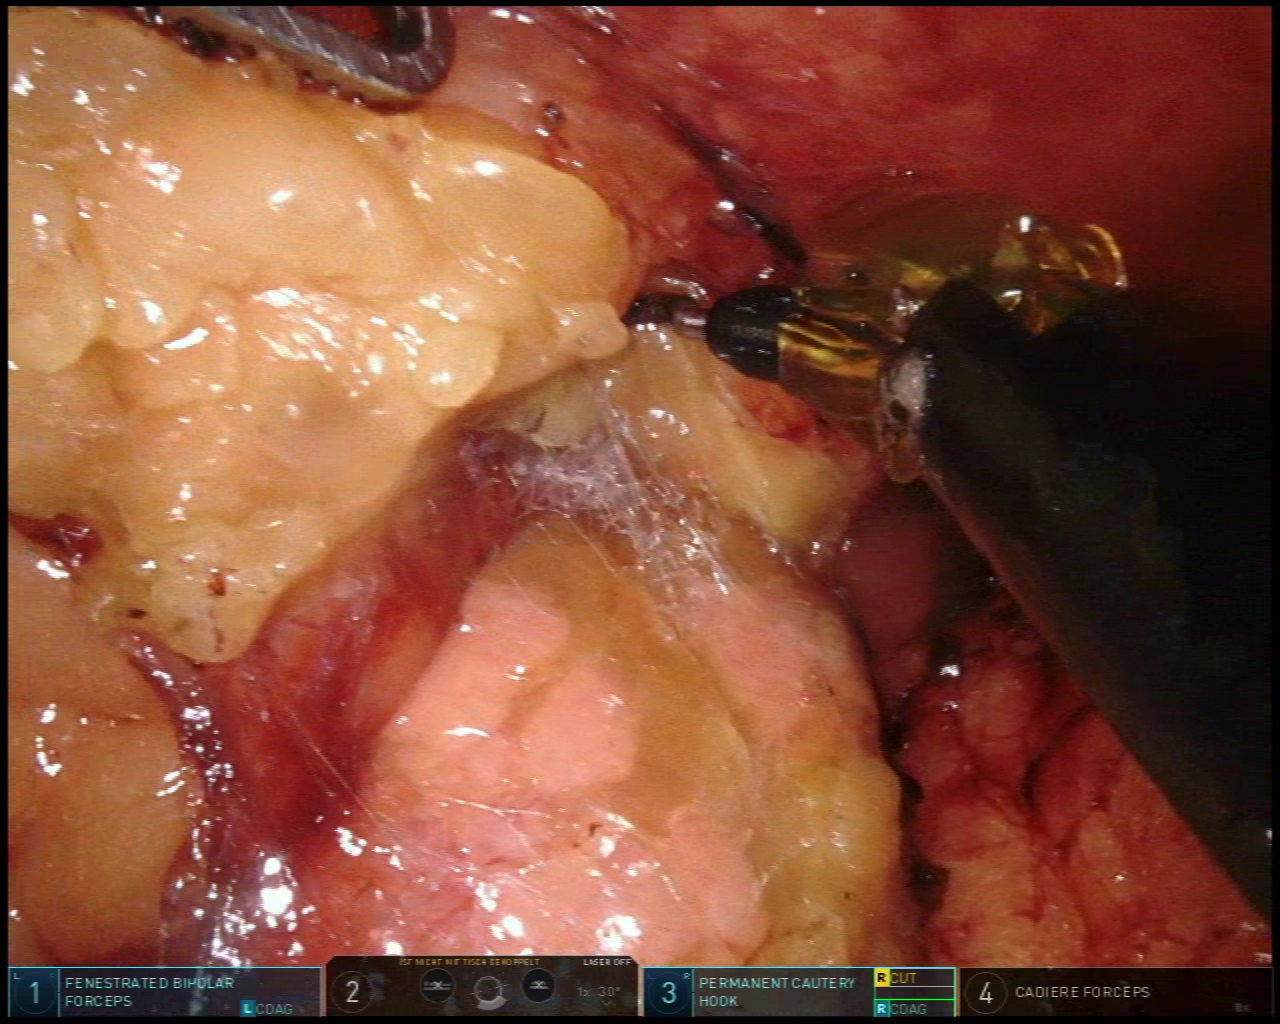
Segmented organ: pancreas
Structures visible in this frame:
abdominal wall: no
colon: no
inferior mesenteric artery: no
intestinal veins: no
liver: no
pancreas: yes
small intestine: no
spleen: no
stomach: no
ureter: no
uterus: no
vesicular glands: no